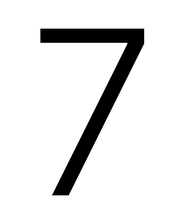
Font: Inter_Light